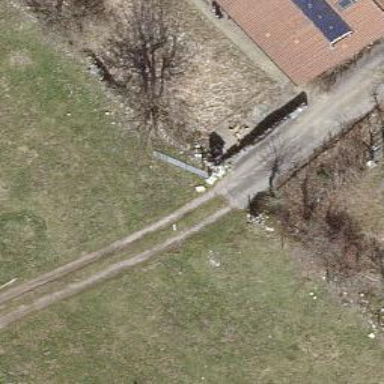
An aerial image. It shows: Dry stone wall barrier.